Field crop: maize
Growth stage: 2
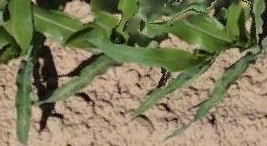
Species: maize